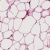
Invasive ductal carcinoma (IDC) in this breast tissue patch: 0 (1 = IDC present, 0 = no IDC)